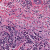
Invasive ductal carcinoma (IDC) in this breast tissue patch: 0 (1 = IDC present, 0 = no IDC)